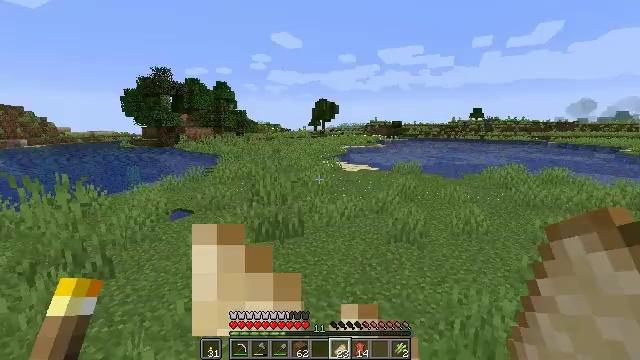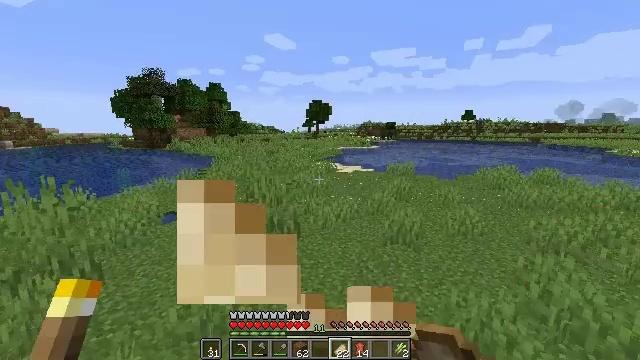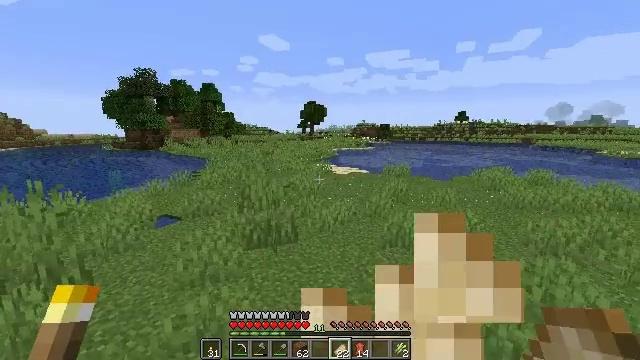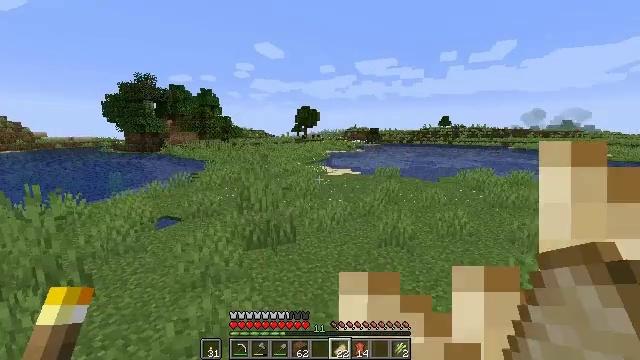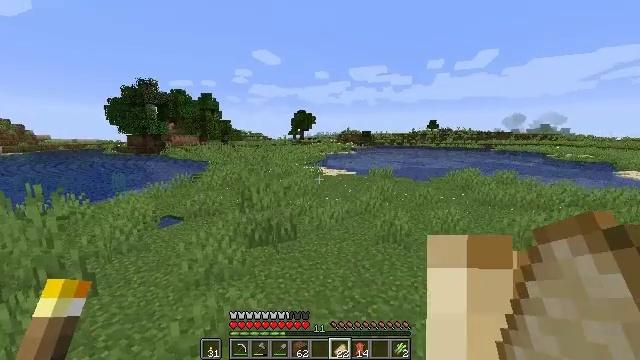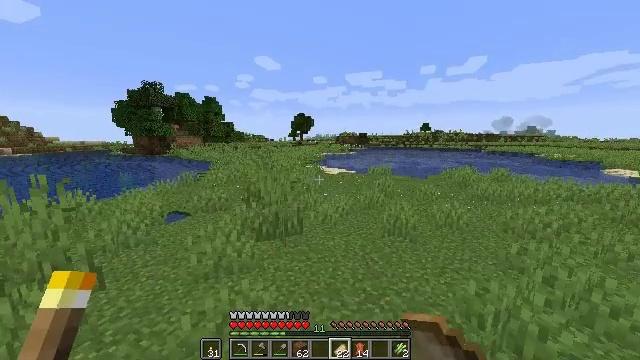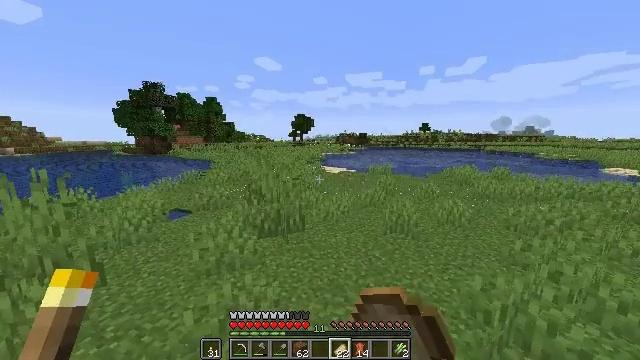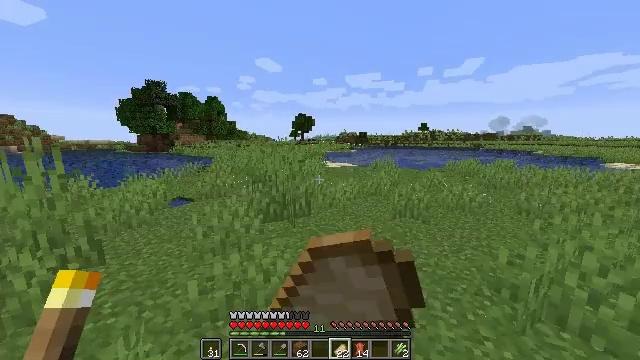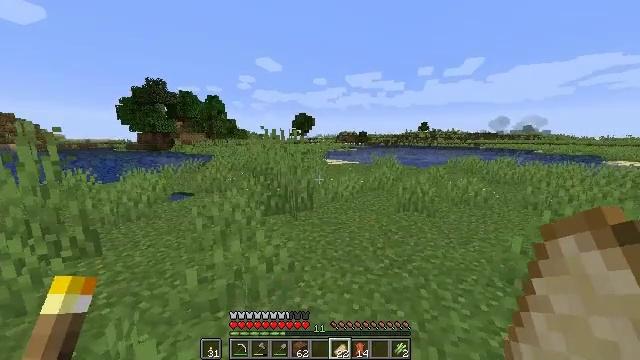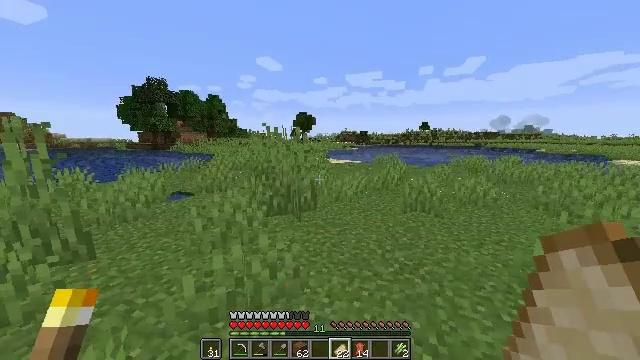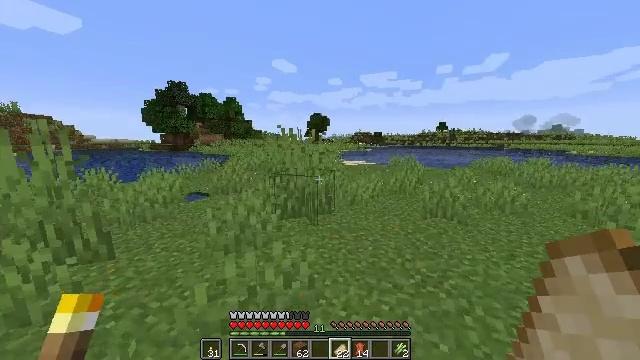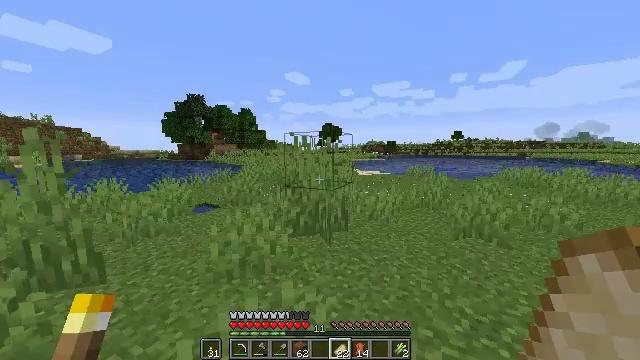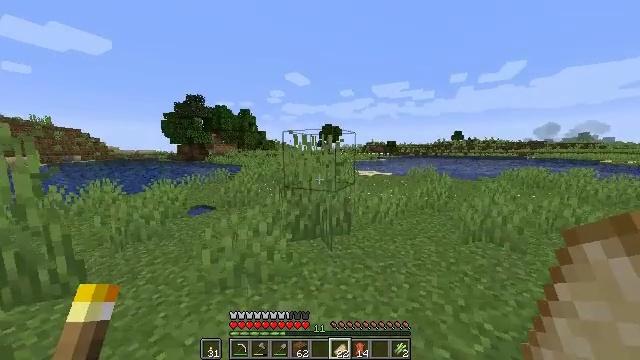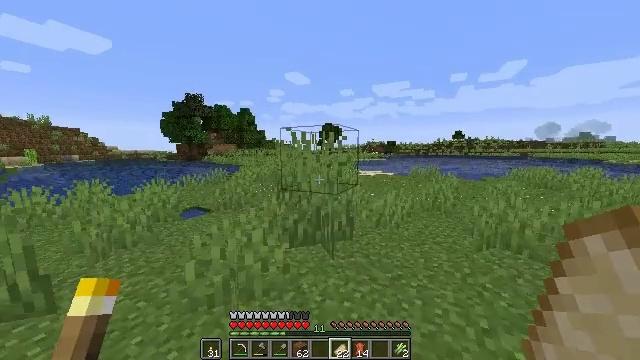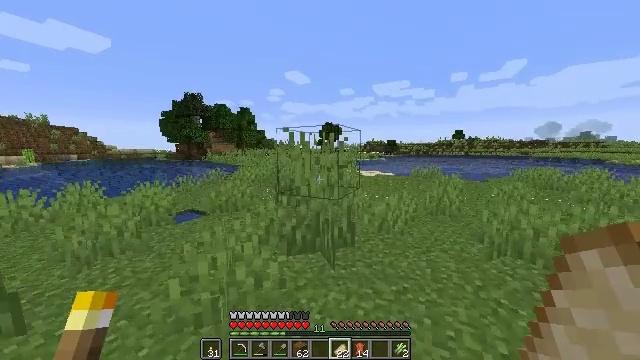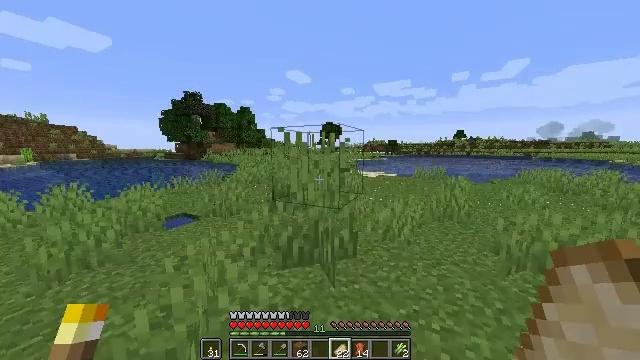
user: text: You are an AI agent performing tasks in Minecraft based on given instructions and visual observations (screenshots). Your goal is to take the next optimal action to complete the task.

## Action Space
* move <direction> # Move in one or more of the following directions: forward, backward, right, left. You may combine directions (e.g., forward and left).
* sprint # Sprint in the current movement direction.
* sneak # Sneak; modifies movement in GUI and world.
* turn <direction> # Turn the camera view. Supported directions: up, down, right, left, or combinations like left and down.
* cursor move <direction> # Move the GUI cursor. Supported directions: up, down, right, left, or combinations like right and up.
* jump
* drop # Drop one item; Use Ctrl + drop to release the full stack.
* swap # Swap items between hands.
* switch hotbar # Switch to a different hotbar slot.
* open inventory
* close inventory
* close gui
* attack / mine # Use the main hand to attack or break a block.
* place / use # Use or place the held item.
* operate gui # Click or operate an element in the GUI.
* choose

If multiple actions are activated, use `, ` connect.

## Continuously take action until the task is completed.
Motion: motion action
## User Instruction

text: Collect sunflower from the field.
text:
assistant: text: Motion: move forward and move left, sprint, turn right, use / place
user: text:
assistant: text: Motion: move forward and move left, sprint, turn right, use / place
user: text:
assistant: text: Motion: move forward and move left, sprint, turn right, use / place
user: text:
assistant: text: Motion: move forward and move left, sprint, turn right, use / place
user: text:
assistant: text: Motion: move forward and move left, sprint, use / place
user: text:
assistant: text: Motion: move forward and move left, sprint, use / place
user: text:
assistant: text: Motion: move forward, sprint, use / place
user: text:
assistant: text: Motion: move forward, sprint
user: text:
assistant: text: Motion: move forward, sprint
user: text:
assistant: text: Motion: move forward, sprint, turn left
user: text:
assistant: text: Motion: move forward, sprint, turn left and up
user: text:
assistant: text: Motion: move forward, sprint
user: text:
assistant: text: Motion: move forward, sprint
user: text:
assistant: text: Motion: move forward, sprint
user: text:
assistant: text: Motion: move forward, sprint
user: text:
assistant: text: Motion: move forward, sprint, jump
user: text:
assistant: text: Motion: move forward, sprint, jump
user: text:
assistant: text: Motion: move forward, sprint, jump
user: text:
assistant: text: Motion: move forward, sprint, jump
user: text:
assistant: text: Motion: move forward, sprint, jump
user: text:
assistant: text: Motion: move forward, sprint, jump
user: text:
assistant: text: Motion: move forward, sprint, jump
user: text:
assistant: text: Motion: move forward, sprint, jump
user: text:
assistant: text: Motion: move forward, sprint, jump
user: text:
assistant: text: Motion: move forward, sprint, turn up, jump
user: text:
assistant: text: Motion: move forward, sprint, turn up, jump
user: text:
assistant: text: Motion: move forward, sprint, jump
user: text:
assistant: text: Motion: move forward, sprint, jump
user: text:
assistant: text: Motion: move forward, sprint, turn up, jump
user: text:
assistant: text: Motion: move forward, sprint, turn up, jump